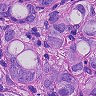
Metastatic tissue present: yes